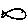
Label: fish